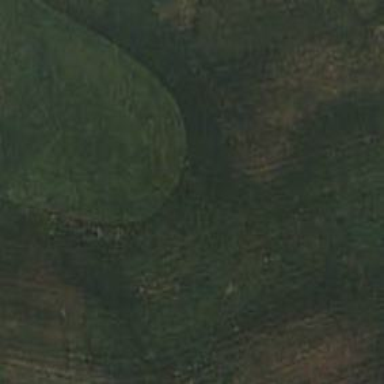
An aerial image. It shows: Golf hole.